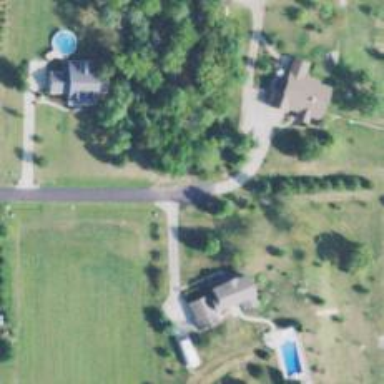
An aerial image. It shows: Shared driveway designated as service road.